Aerial crown-view tile of a tropical tree (Barro Colorado Island, Panama), acquired 20241014:
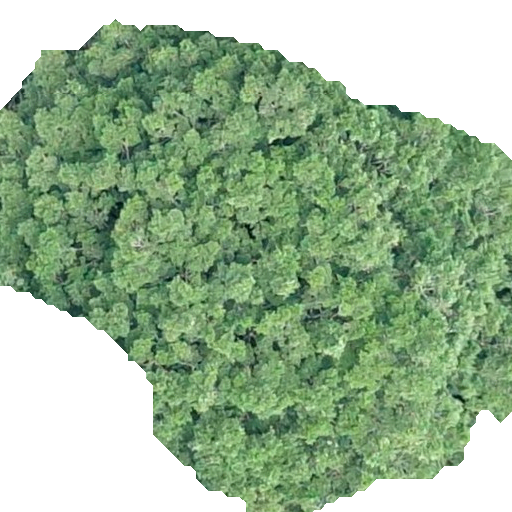
Species: Brosimum alicastrum
GBIF accepted scientific name: Brosimum alicastrum
Crown area: 297.069 m²